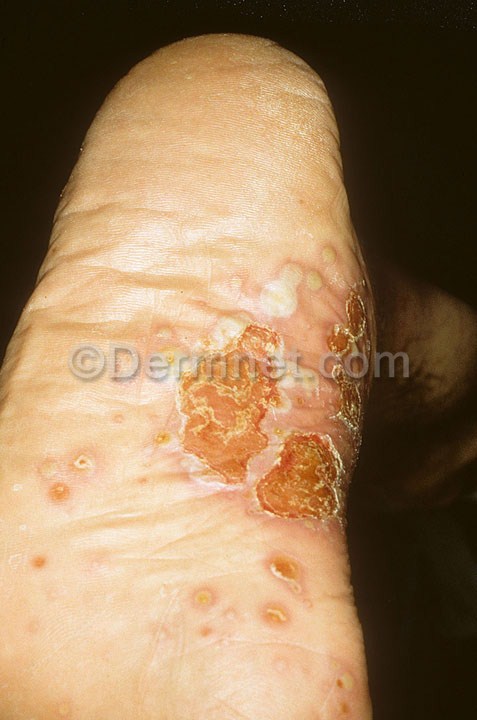
Disease: Eczema Photos